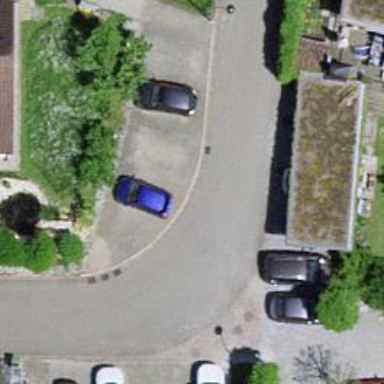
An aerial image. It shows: Street side parking area.